Question: Test site: <URL>
I have included:
'''
<script src="http://ie7-js.googlecode.com/svn/version/2.1(beta4)/IE9.js"></script>
'''
to give :before support in IE6 and IE7 but after loading that up I'm getting strange behaviour.
If I use IE9 in compatibility mode (IE7) it appears that ie7-js is not working. If I fire up IETester and load the site in IE6/7/8 ie7-js is working but everything on the page is double spaced vertically.

So there is two questions here really.
>
1. Why is ie7-js not working in IE9 in compatibility mode?
2. Why when ie7-js is working everything is double spaced vertically?
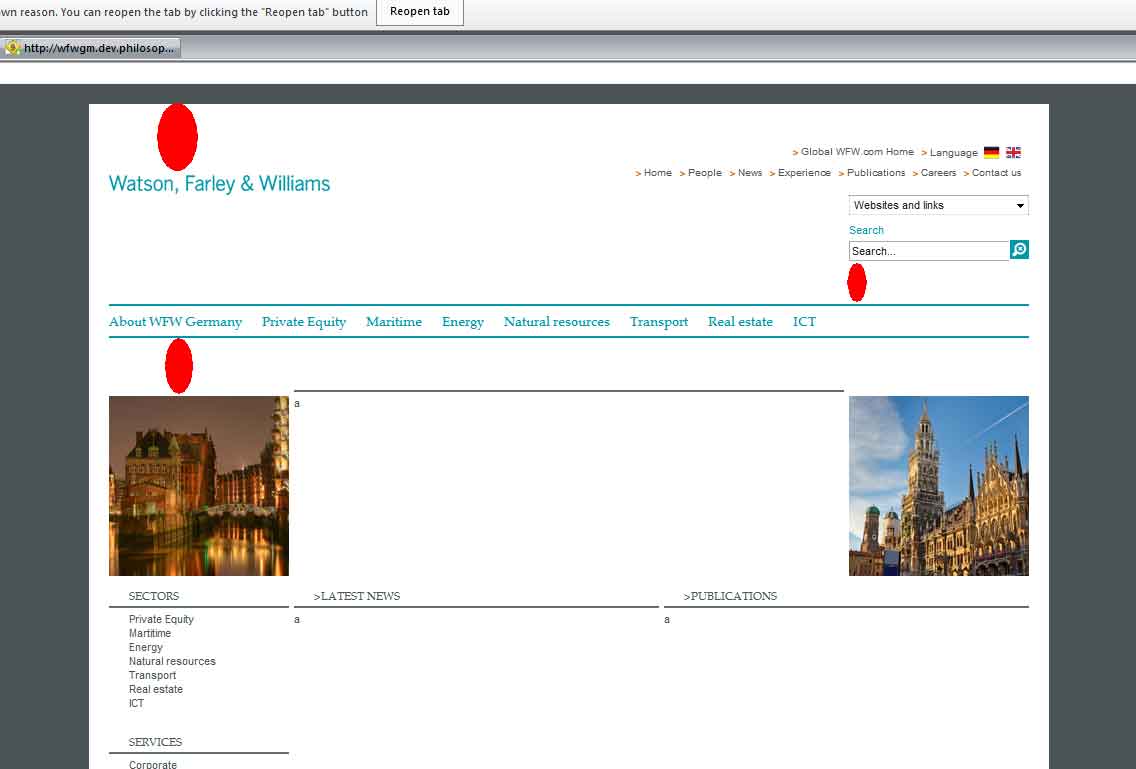
Answer: I didn't find the reason why this was in the end, but I did find a solution. I was using ie9.js but didn't need the features from it. So I switched down to ie8.js. Upon doing this the double margins fixed themselves.